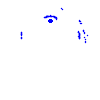
Particle: kaon